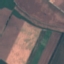
Label: AnnualCrop